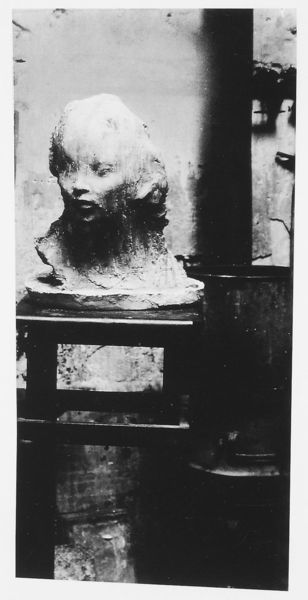
Titel: Ecce Puer
Künstler: Medardo Rosso
Institution: Barzio, Museo Medardo Rosso
Schlagwörter: kopf, schatten, weiß, mädchen, frau, haar, hell, holz, mund, nase, schwarz, stirn, säule, tisch, alt, jung, wand, augen, gesicht, stein, hals, portrait, auge, lange haare, kind, kinn, lippen, locken, skulptur, ton, modell, fußboden, formen, hocker, büste, atelier, plastik, foto, form, unvollendet, photo, bozzetto, undeutlich, arbeitstisch, gips, skultpur, modello, portraitbüste, kleine nase, schlechte aufnahme